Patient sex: M
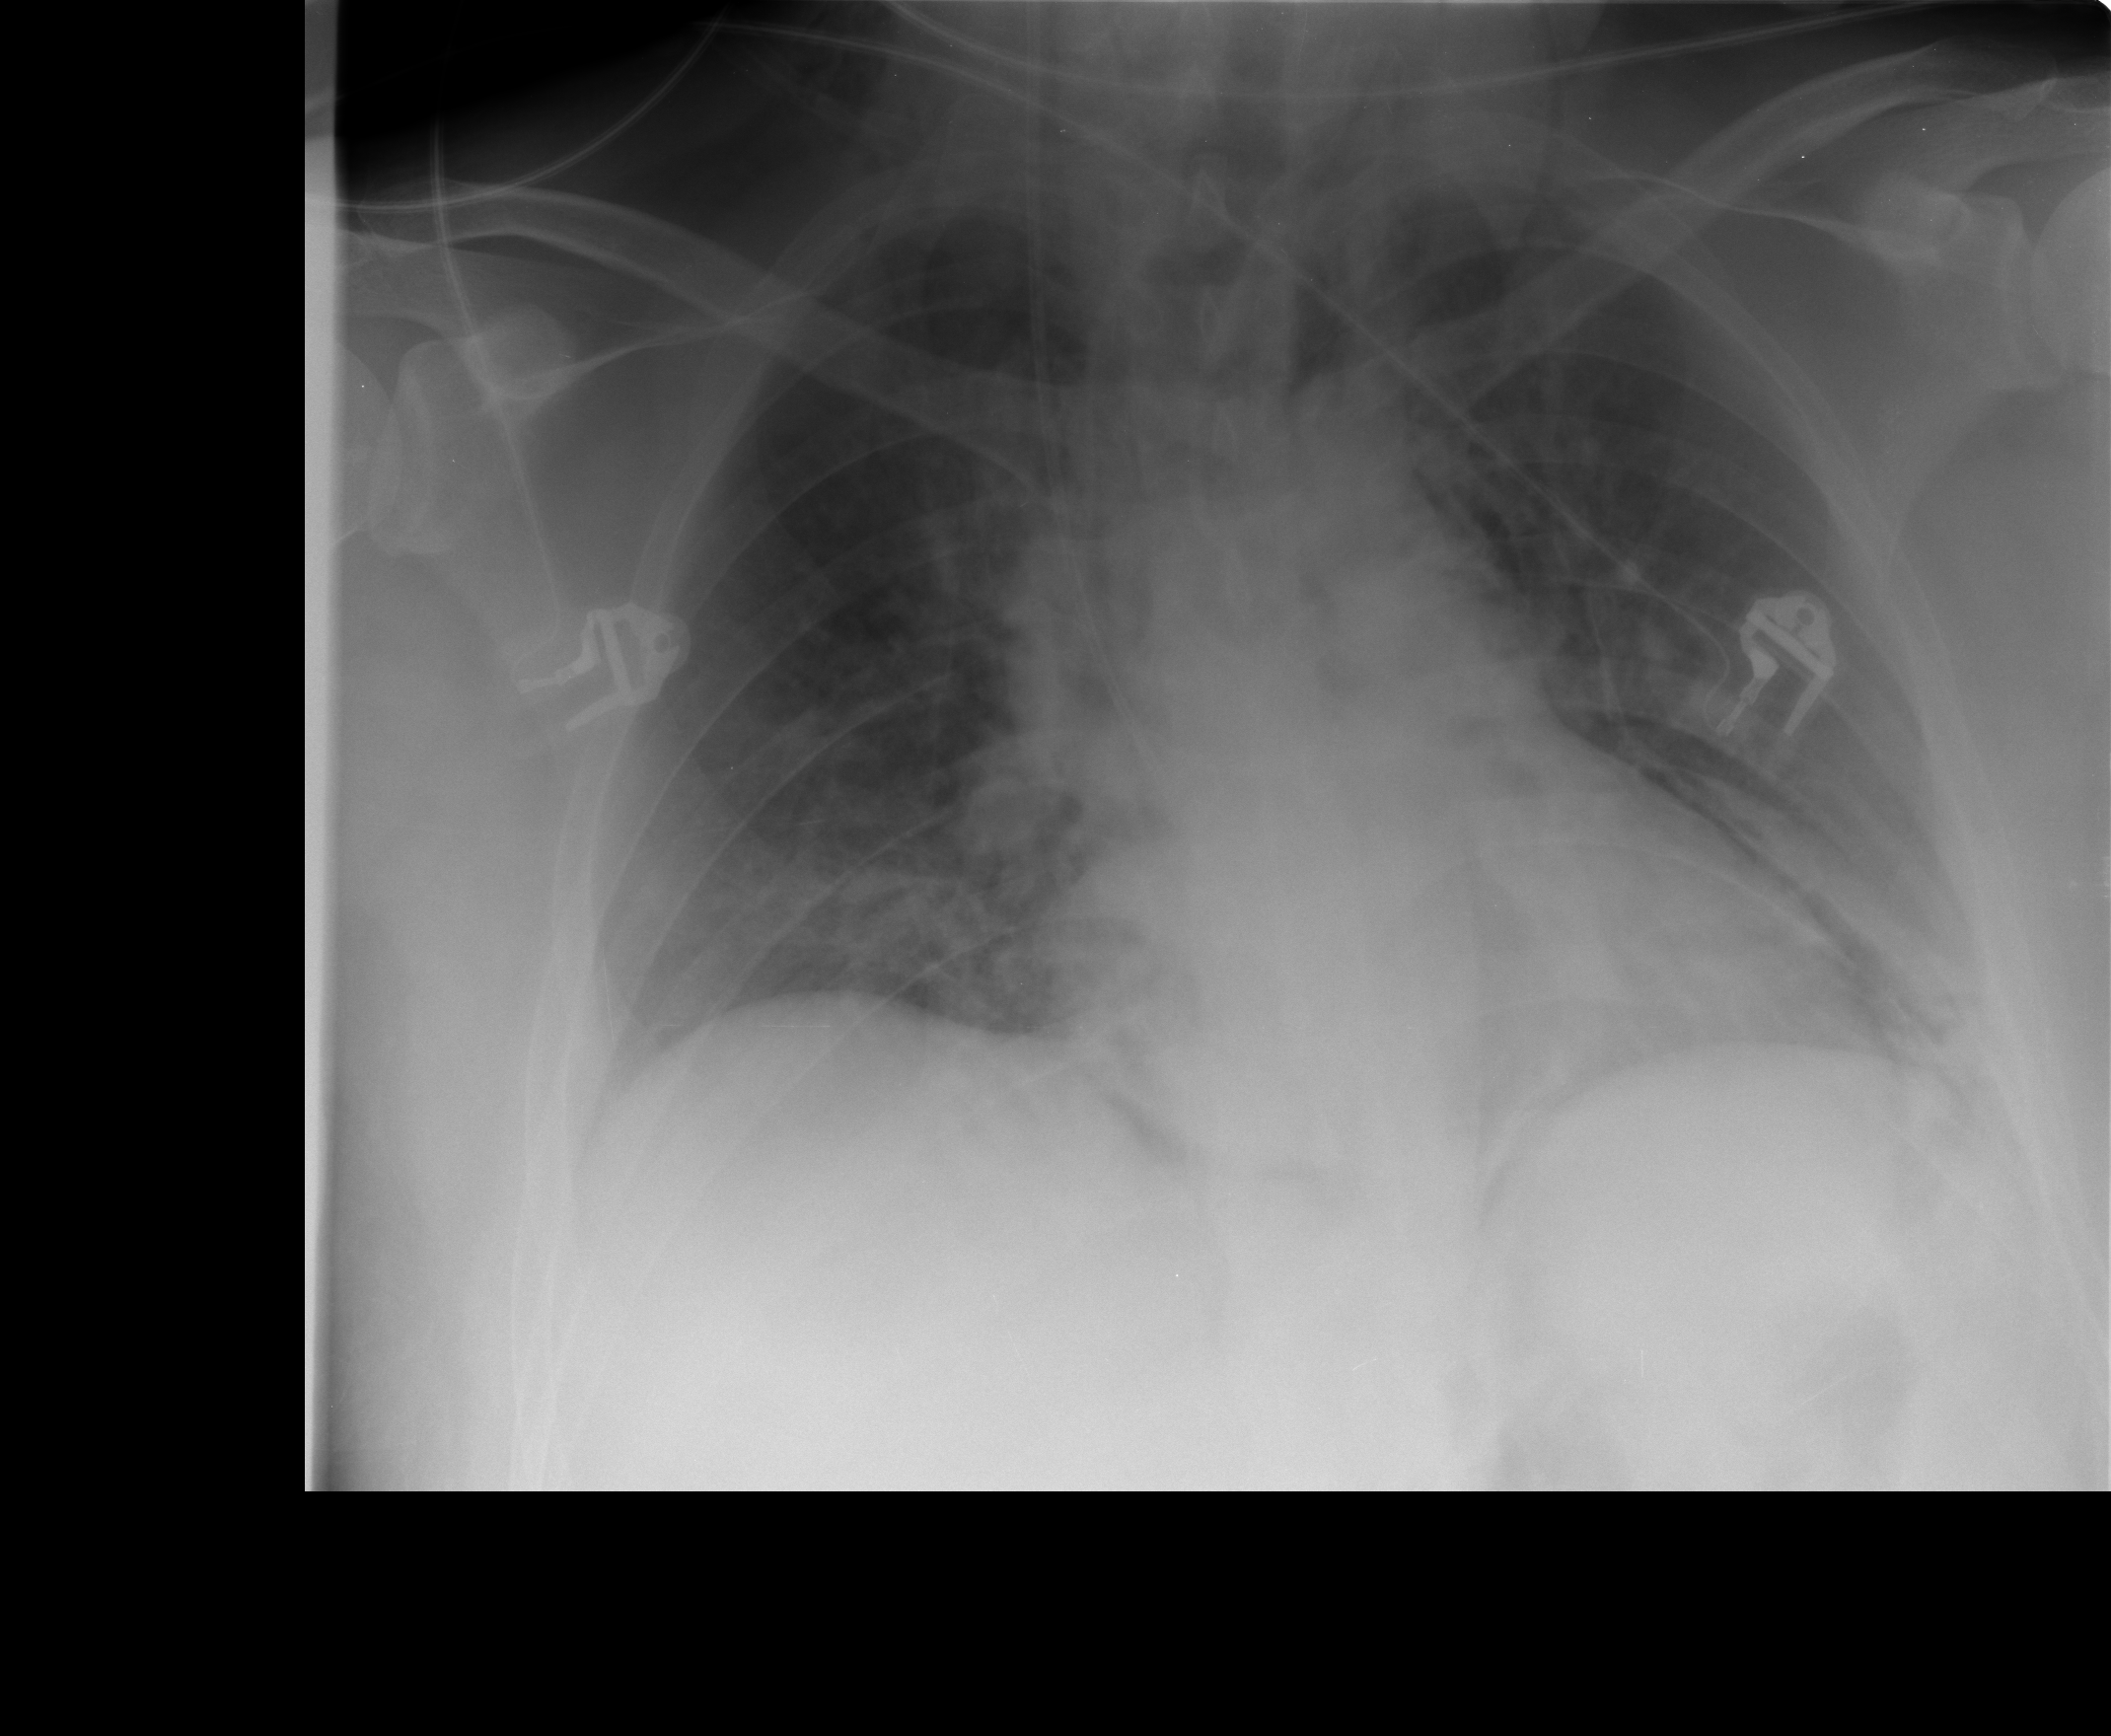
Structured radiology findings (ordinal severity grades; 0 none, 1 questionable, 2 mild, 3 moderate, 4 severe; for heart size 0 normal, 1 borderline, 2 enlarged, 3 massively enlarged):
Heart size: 0
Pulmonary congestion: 1
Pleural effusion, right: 1
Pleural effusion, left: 2
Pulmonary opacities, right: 0
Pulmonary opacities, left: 1
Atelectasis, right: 2
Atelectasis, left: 2